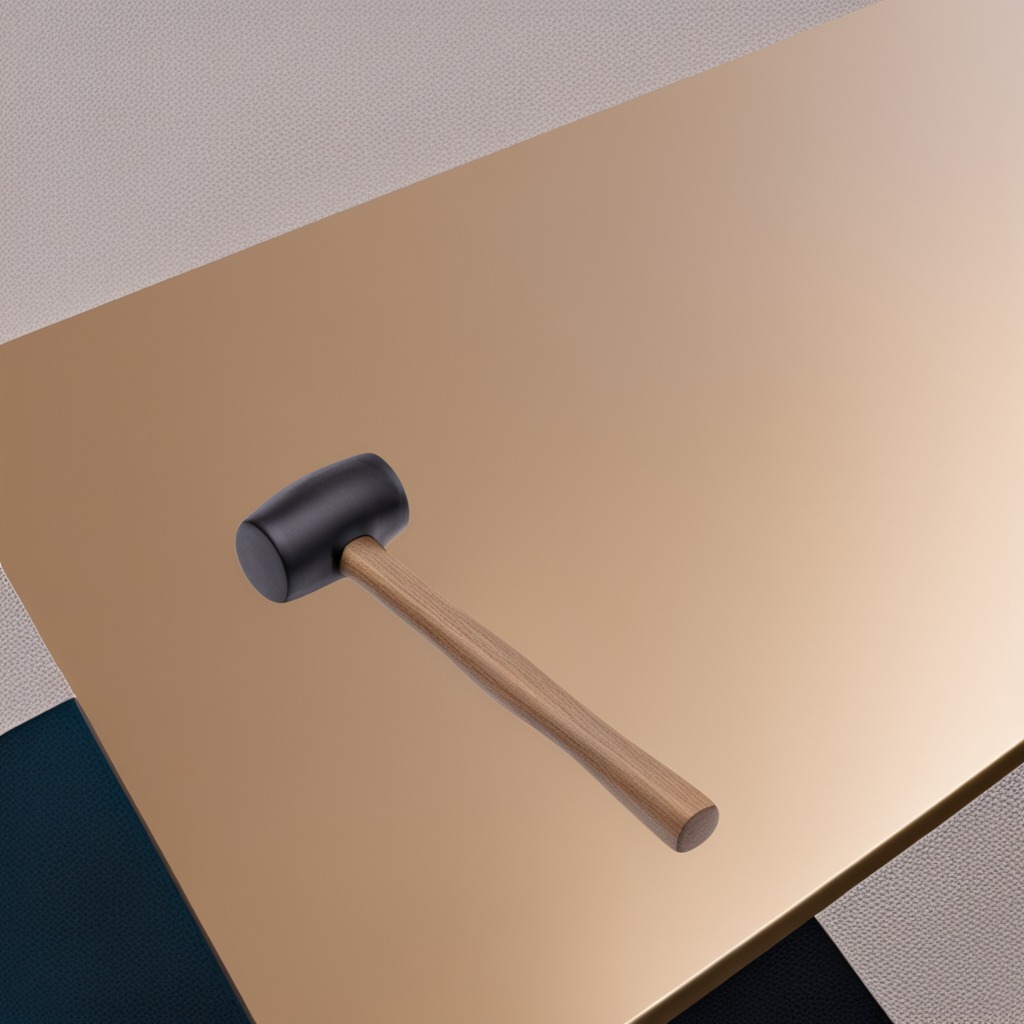
A hammer lies on the table.